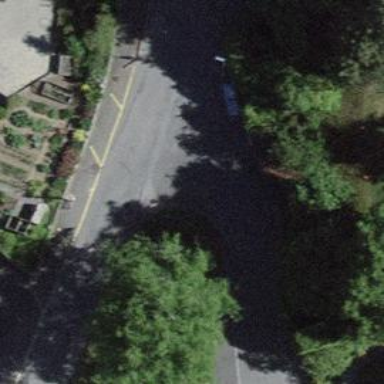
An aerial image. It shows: Residential road.